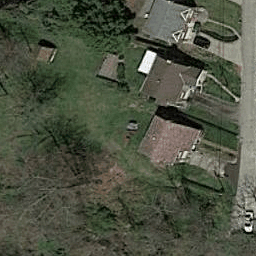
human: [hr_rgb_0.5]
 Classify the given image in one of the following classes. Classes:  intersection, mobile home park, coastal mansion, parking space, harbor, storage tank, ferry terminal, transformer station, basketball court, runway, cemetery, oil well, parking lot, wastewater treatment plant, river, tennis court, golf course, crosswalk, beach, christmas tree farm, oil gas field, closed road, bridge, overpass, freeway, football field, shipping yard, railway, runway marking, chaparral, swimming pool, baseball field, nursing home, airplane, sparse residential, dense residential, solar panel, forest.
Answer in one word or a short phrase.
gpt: sparse residential